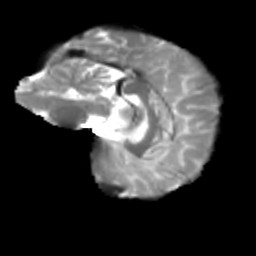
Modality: T2w
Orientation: sagittal
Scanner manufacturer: siemens
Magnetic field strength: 3 T
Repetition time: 4 s
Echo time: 0.0594 s